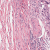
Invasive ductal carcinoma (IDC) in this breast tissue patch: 1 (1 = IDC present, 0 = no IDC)